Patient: sex M, age 47
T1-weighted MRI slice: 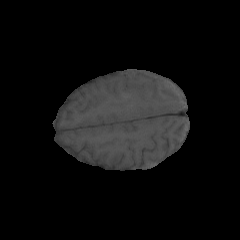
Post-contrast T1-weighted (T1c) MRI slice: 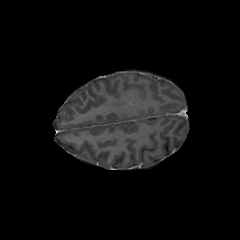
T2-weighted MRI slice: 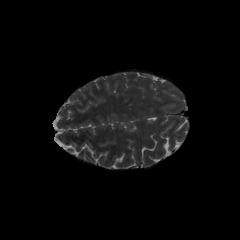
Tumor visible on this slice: yes
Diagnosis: Glioblastoma, IDH-wildtype
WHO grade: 4